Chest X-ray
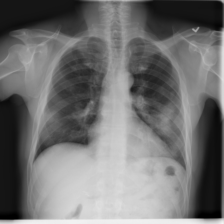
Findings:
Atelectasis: negative
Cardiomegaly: negative
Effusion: negative
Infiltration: positive
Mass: negative
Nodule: negative
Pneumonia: negative
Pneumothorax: negative
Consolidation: positive
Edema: negative
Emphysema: negative
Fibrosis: negative
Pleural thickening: negative
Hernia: negative